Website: home-depot
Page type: address-validator
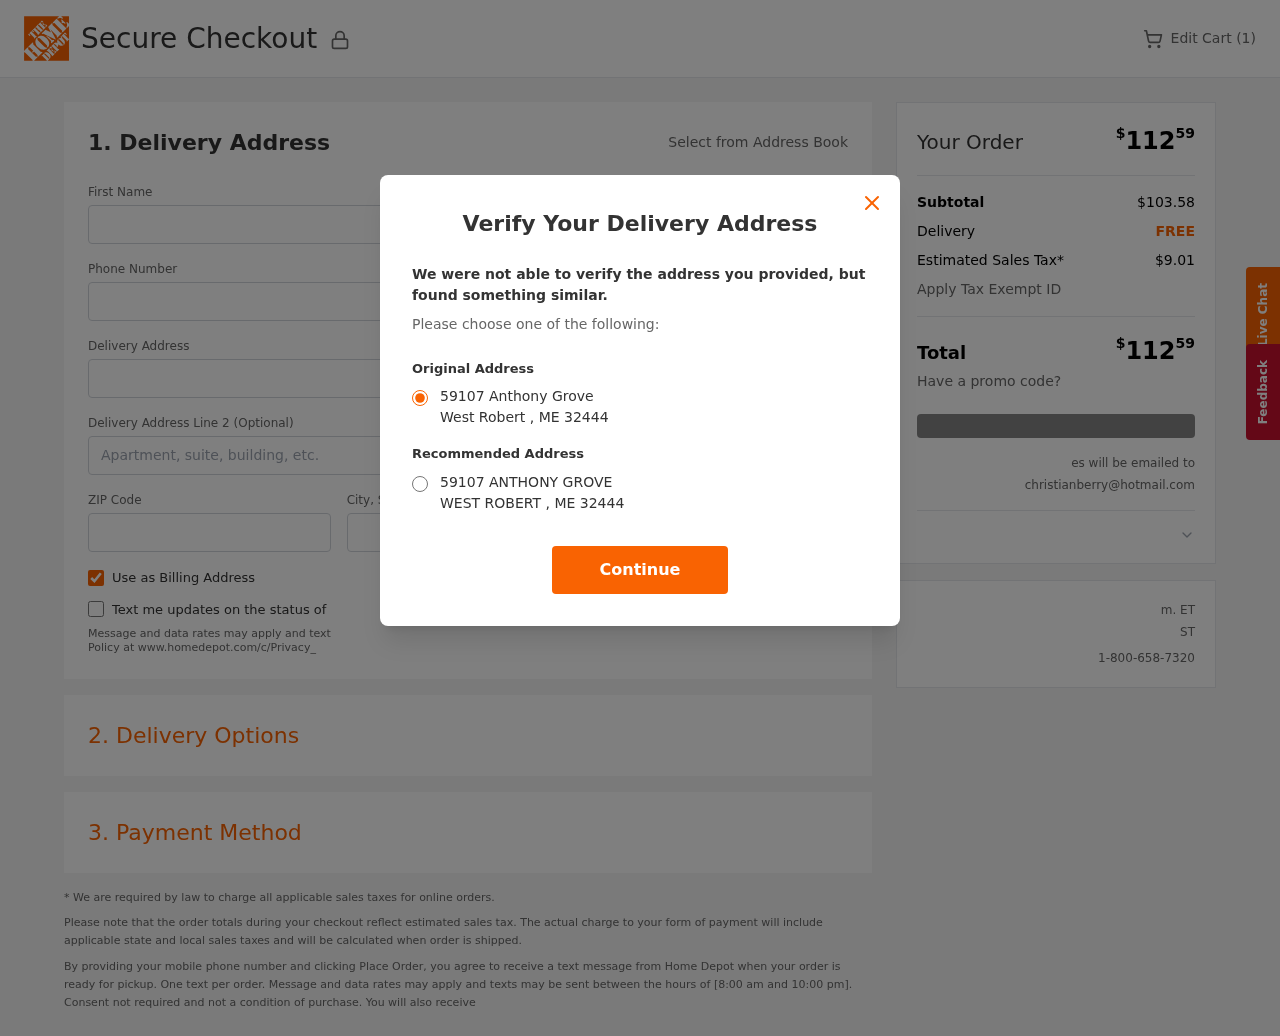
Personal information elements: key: PII_CITY
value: West Robert
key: PII_EMAIL
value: christianberry@hotmail.com
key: PII_POSTCODE
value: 32444
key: PII_STATE_ABBR
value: ME
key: PII_STREET
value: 59107 Anthony Grove
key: PII_FIRSTNAME
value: Christian
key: PII_LASTNAME
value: Berry
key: PII_PHONE
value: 4524253907
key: PII_CITY_STATE
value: West Robert, ME
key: PII_STREET_ALT
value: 59107 ANTHONY GROVE
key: PII_CITY_ALT
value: WEST ROBERT
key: PII_POSTCODE_FULL
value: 32444
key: PII_POSTCODE_NUMERIC
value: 32444
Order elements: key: ORDER_NUM_ITEMS
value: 1
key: ORDER_TOTAL
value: $11259
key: ORDER_SUBTOTAL
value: $103.58
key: ORDER_SHIPPING_COST
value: FREE
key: ORDER_TAX
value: $9.01